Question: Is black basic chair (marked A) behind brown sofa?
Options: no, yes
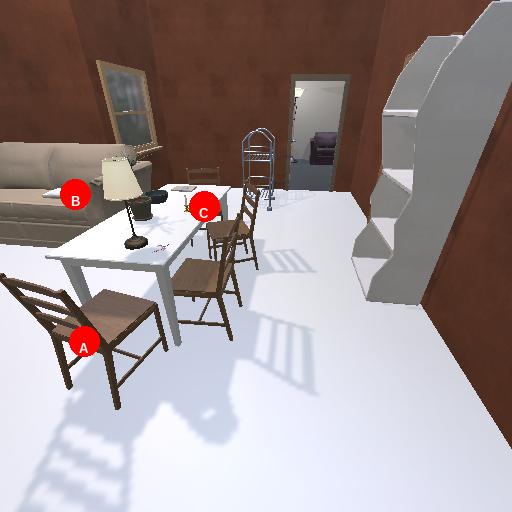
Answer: no